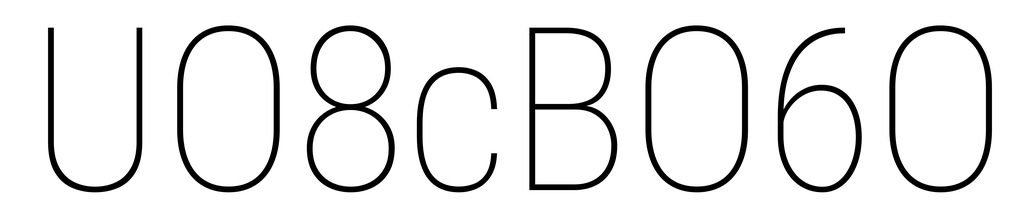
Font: Roboto_Condensed_Thin